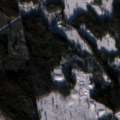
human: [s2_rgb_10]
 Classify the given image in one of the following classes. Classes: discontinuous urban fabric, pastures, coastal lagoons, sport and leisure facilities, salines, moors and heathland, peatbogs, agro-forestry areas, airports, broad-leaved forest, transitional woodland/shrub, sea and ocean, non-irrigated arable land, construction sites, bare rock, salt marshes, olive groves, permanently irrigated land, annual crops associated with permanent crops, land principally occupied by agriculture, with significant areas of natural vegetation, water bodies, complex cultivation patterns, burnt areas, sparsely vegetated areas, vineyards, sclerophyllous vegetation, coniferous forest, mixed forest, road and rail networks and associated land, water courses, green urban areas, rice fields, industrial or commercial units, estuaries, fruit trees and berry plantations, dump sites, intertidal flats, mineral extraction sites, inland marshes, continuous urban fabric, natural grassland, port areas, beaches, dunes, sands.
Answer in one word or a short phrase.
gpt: coniferous forest, peatbogs